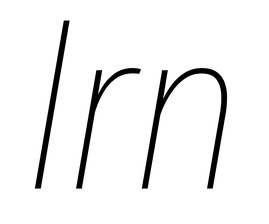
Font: Roboto-Italic_Condensed_Thin_Italic